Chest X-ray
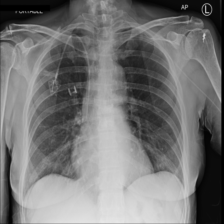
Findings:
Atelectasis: negative
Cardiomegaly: negative
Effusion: negative
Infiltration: positive
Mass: negative
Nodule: negative
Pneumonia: negative
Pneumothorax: negative
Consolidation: negative
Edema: negative
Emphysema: negative
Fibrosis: negative
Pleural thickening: negative
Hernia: negative